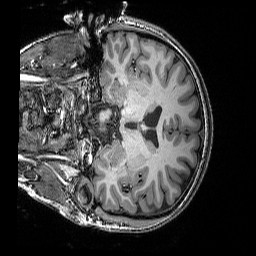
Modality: T1w
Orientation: coronal
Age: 19
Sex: female
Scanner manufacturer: siemens
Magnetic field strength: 3 T
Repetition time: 2.25 s
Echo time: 0.00418 s